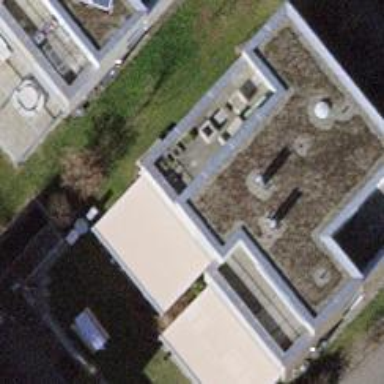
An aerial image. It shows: Terrace building.